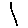
Label: line